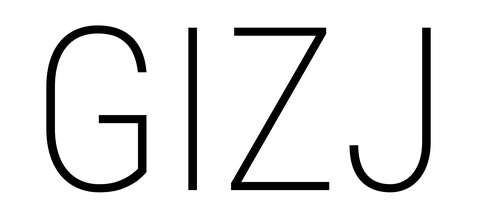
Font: Roboto_Condensed_ExtraLight